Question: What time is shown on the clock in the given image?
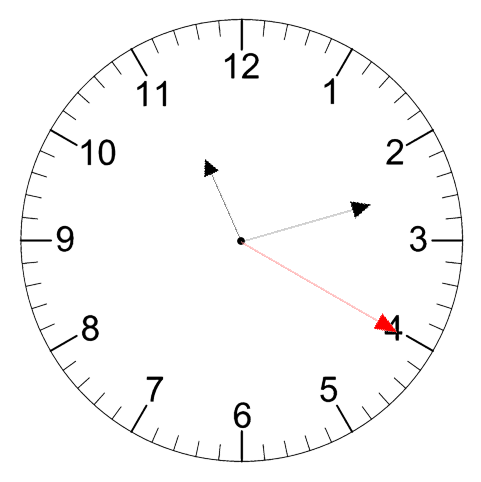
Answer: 11:12:20